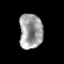
Tissue: prostate
Cell type: T cells
Senescence score: 0.3036
Nuclear area (px): 799
Mean DAPI intensity: 159.484